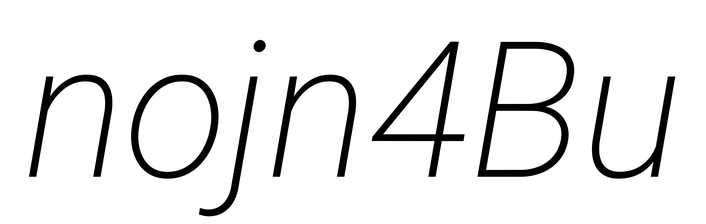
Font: Roboto-Italic_ExtraLight_Italic